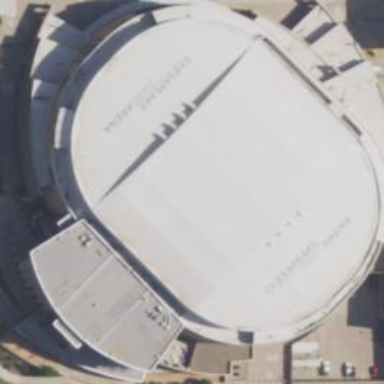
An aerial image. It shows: Roof building that is tourist attraction and leisure landmark stadium dedicated to basketball.